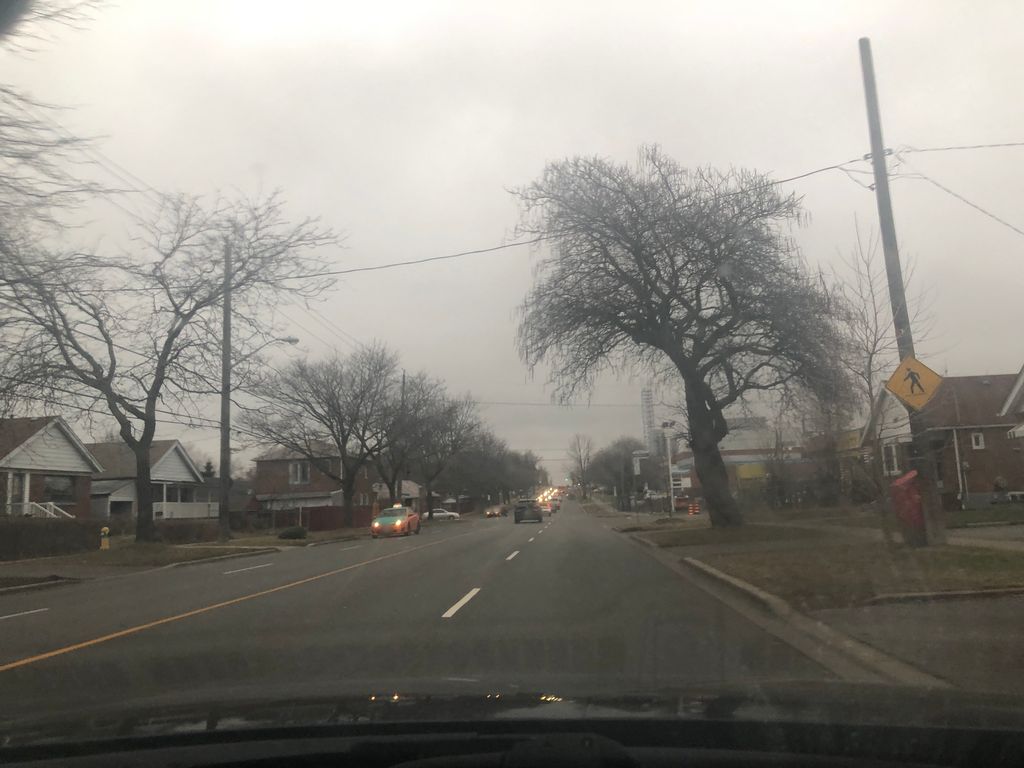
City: toronto